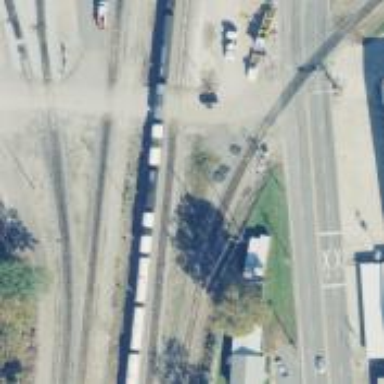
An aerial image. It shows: Junction on the railway.